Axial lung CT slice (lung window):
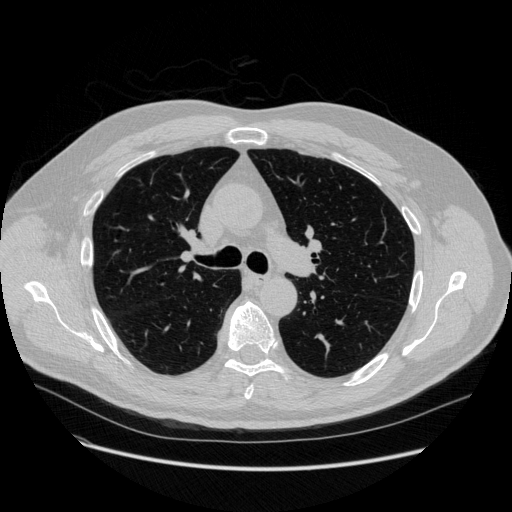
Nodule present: no